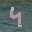
Label: 4